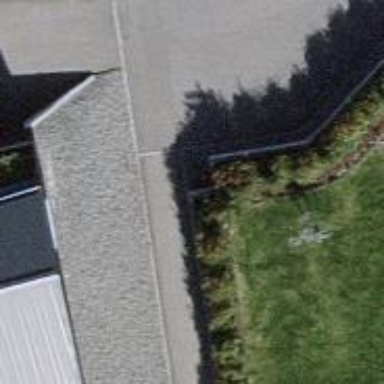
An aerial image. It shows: Hedge acting as barrier.